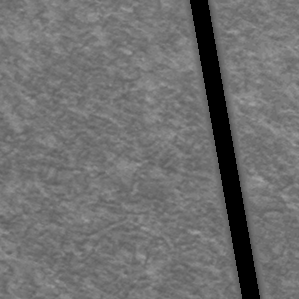
Label: frost